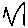
Label: zigzag